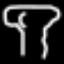
Label: mushroom